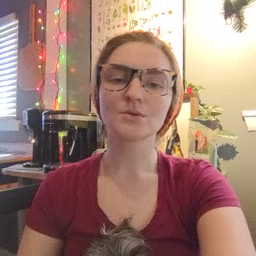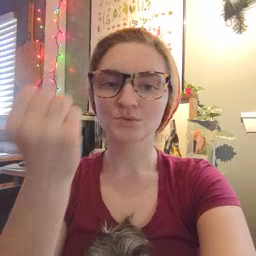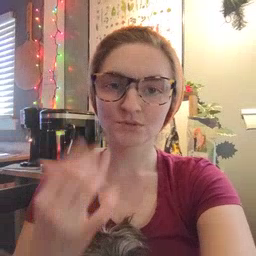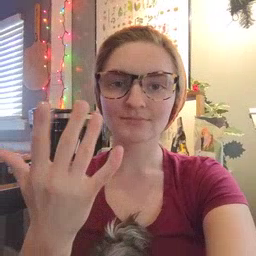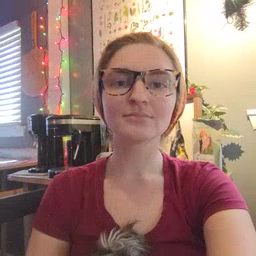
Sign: mitten